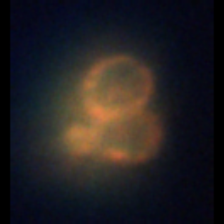
Taxon: Stephanopyxis
Group: Diatoms